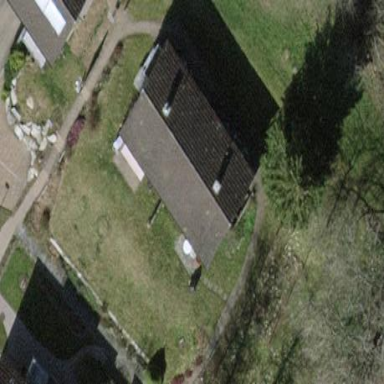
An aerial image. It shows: Gabled building.